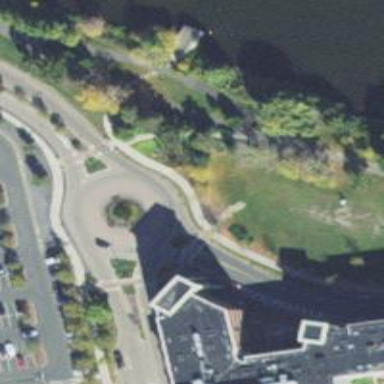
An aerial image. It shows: Tertiary road with asphalt surface leading to roundabout.